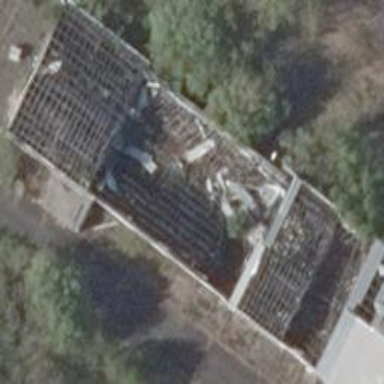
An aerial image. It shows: Ruins of building.